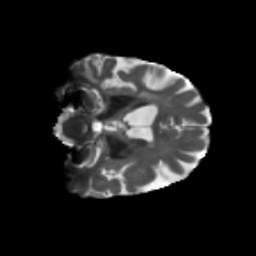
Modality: T2w
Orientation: coronal
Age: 68
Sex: female
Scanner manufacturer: siemens
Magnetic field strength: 3 T
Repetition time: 5.25 s
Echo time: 0.08 s